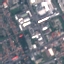
Land use / land cover class: Industrial